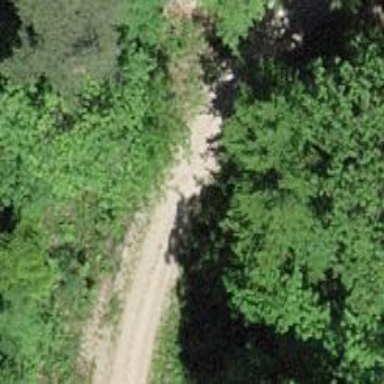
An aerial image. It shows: Gravel track with grade2 tracktype.